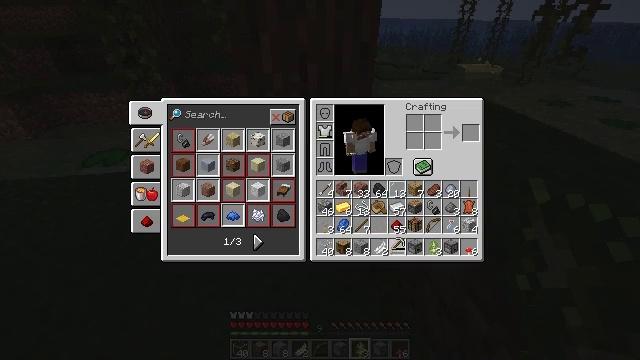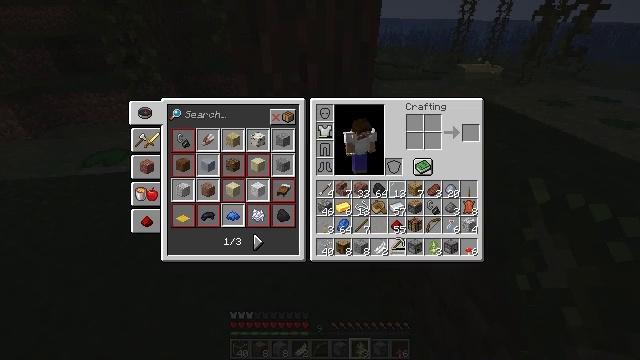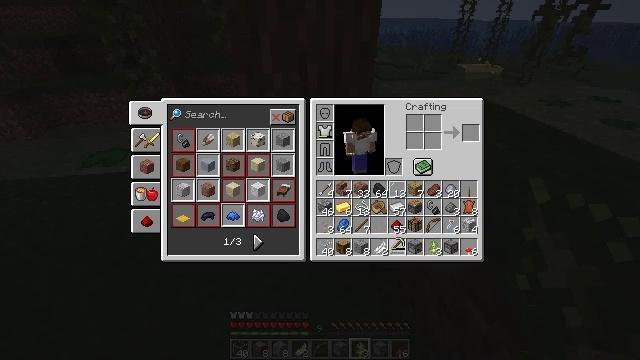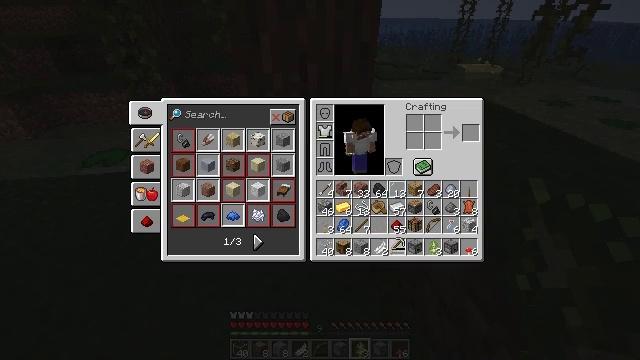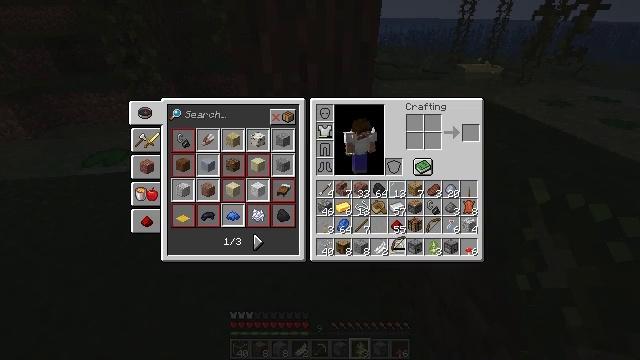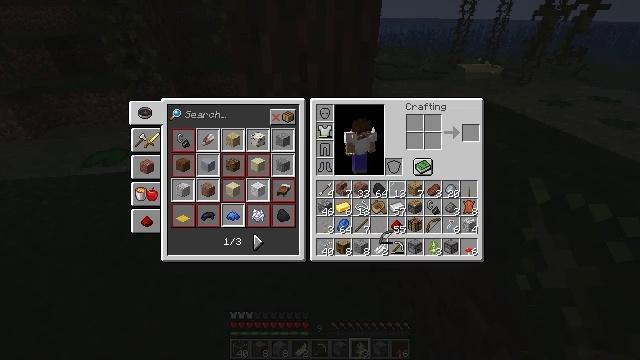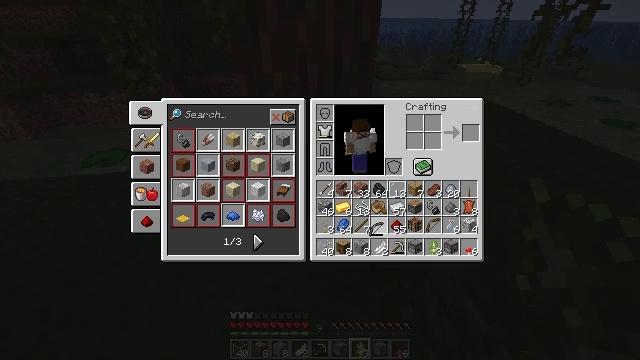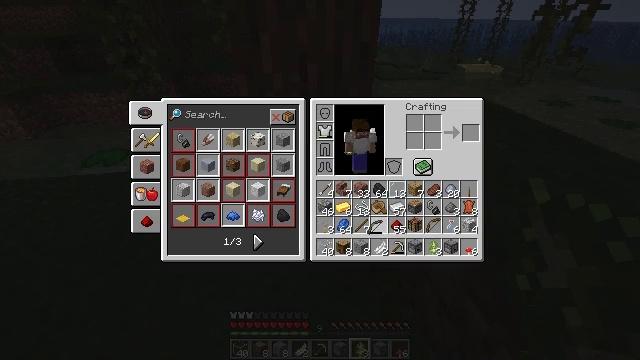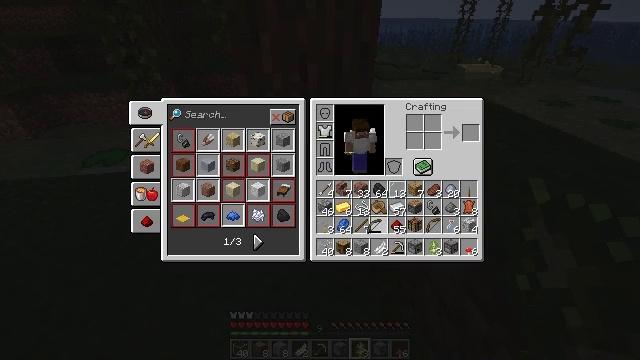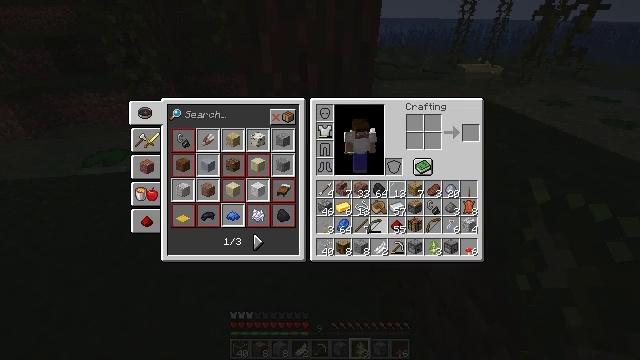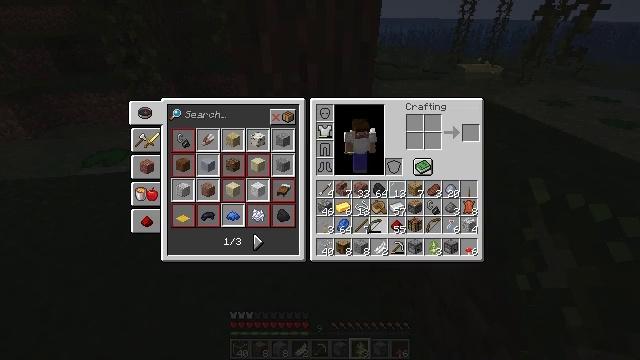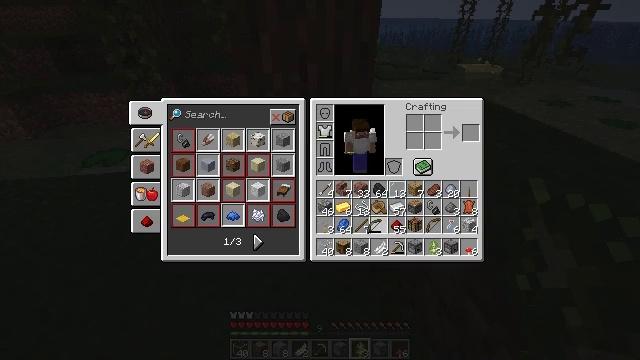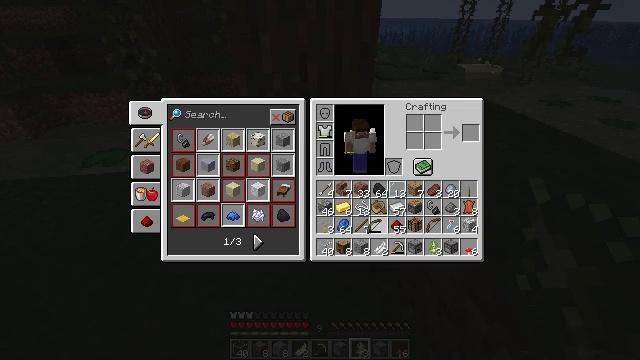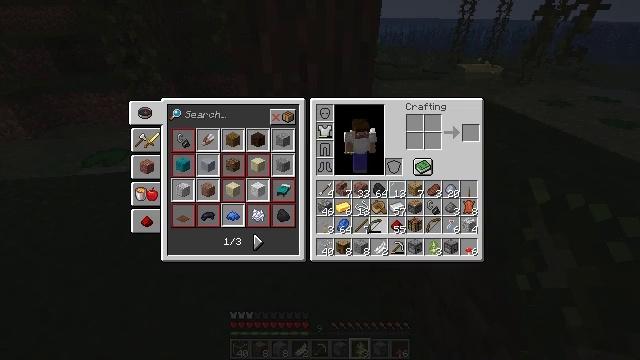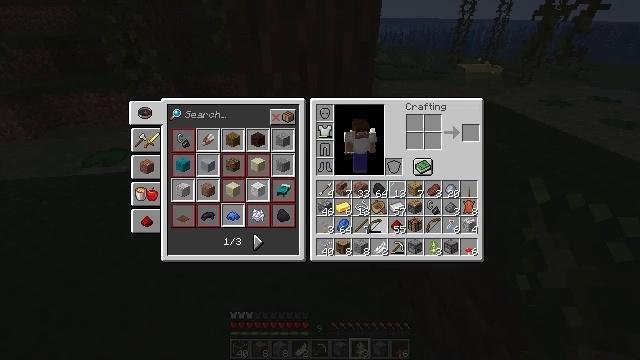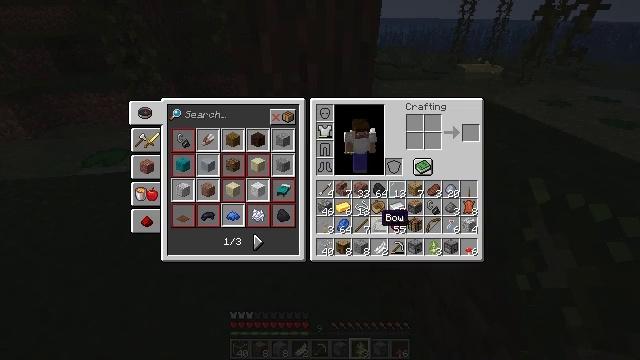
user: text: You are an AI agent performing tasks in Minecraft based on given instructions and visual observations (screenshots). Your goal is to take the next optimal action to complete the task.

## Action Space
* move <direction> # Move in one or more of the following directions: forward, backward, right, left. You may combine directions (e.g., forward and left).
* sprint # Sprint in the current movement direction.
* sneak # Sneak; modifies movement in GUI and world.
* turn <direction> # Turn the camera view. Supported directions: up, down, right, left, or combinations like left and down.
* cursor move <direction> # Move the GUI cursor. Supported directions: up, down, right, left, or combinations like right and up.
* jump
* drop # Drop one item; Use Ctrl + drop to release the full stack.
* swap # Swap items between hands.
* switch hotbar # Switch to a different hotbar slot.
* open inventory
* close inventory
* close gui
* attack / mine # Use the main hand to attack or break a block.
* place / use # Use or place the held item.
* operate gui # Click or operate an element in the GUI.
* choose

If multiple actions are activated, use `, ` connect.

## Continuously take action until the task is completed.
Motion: motion action
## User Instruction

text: Break the tree to get oak logs.
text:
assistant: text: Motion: no_op
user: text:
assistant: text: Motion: operate gui
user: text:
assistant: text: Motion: operate gui
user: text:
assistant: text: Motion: no_op
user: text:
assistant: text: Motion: cursor move left
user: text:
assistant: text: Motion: cursor move left and up
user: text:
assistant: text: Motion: no_op
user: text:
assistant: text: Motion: no_op
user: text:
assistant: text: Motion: no_op
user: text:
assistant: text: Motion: no_op
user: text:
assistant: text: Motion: no_op
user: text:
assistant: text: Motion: no_op
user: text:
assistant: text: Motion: operate gui
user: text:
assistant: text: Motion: operate gui
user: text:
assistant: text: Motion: no_op
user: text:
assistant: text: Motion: no_op
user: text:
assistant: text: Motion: no_op
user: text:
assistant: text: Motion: no_op
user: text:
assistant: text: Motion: no_op
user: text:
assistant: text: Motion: cursor move down
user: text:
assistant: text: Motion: cursor move down
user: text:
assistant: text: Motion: no_op
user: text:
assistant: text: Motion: no_op
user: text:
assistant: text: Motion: no_op
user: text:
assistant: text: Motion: close inventory
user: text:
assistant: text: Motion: close inventory
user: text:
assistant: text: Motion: close inventory
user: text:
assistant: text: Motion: turn left and up
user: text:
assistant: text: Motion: turn left and up
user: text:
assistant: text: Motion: turn up